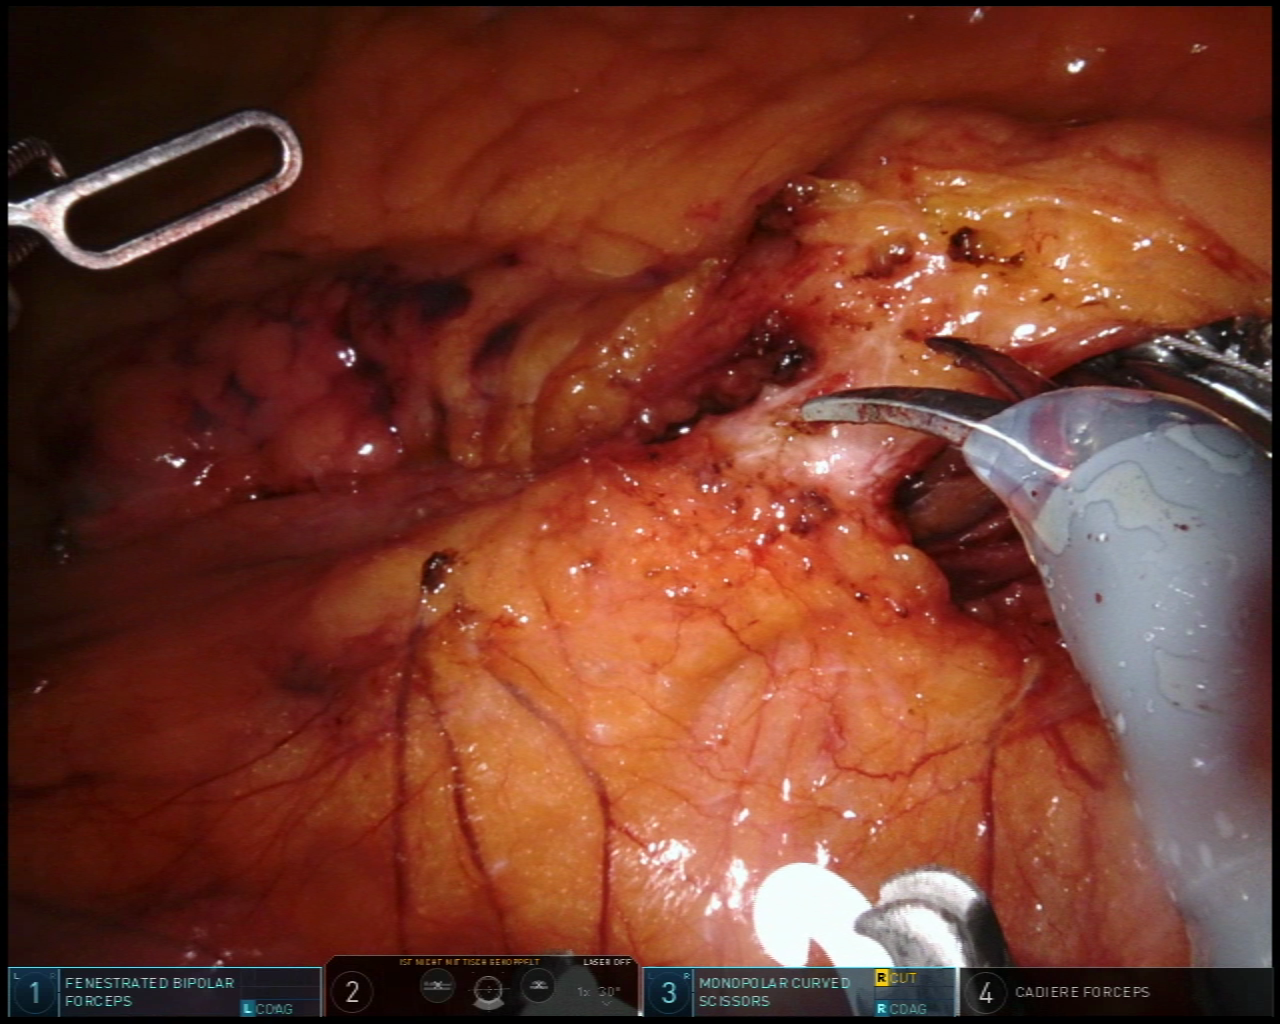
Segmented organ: inferior_mesenteric_artery
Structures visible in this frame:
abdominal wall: no
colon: no
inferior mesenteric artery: yes
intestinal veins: no
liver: no
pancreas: no
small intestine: no
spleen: no
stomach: no
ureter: no
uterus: no
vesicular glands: no